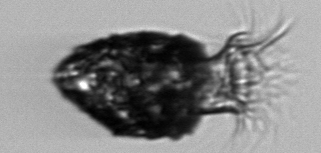
Label: Stenosemella_pacifica